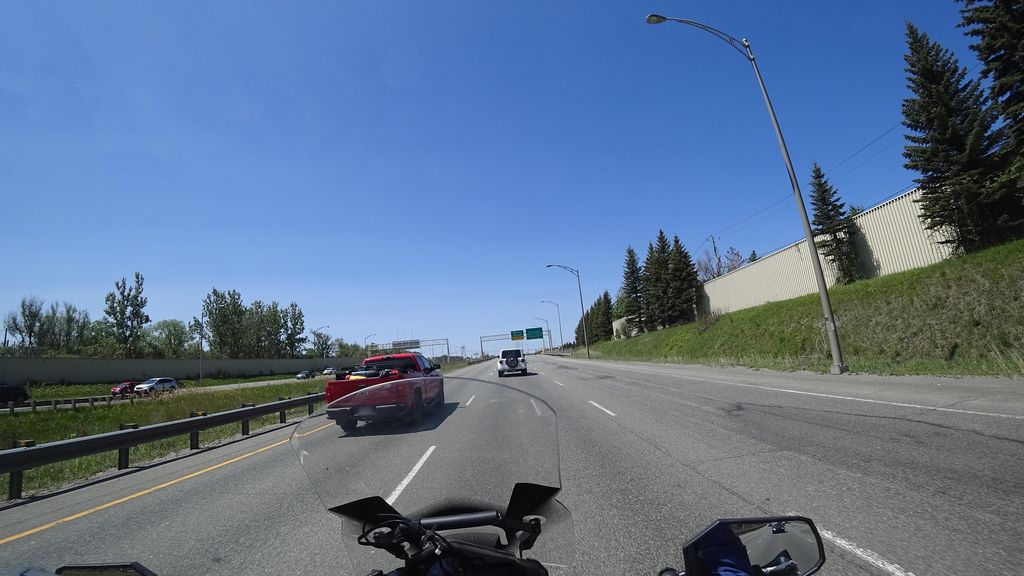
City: quebec_city